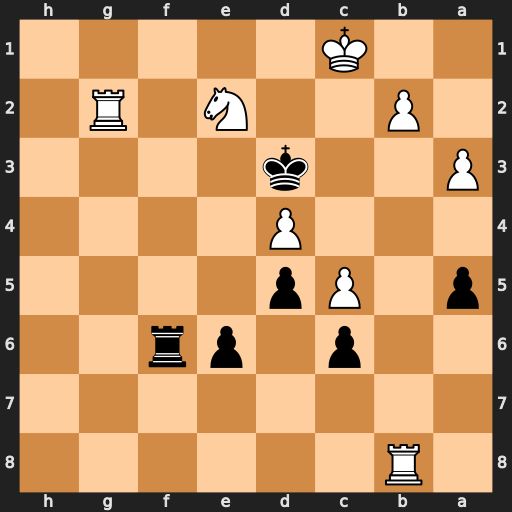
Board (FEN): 1R6/8/2p1pr2/p1Pp4/3P4/P2k4/1P2N1R1/2K5
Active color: b
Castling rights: -
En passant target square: -
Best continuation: Rf1#